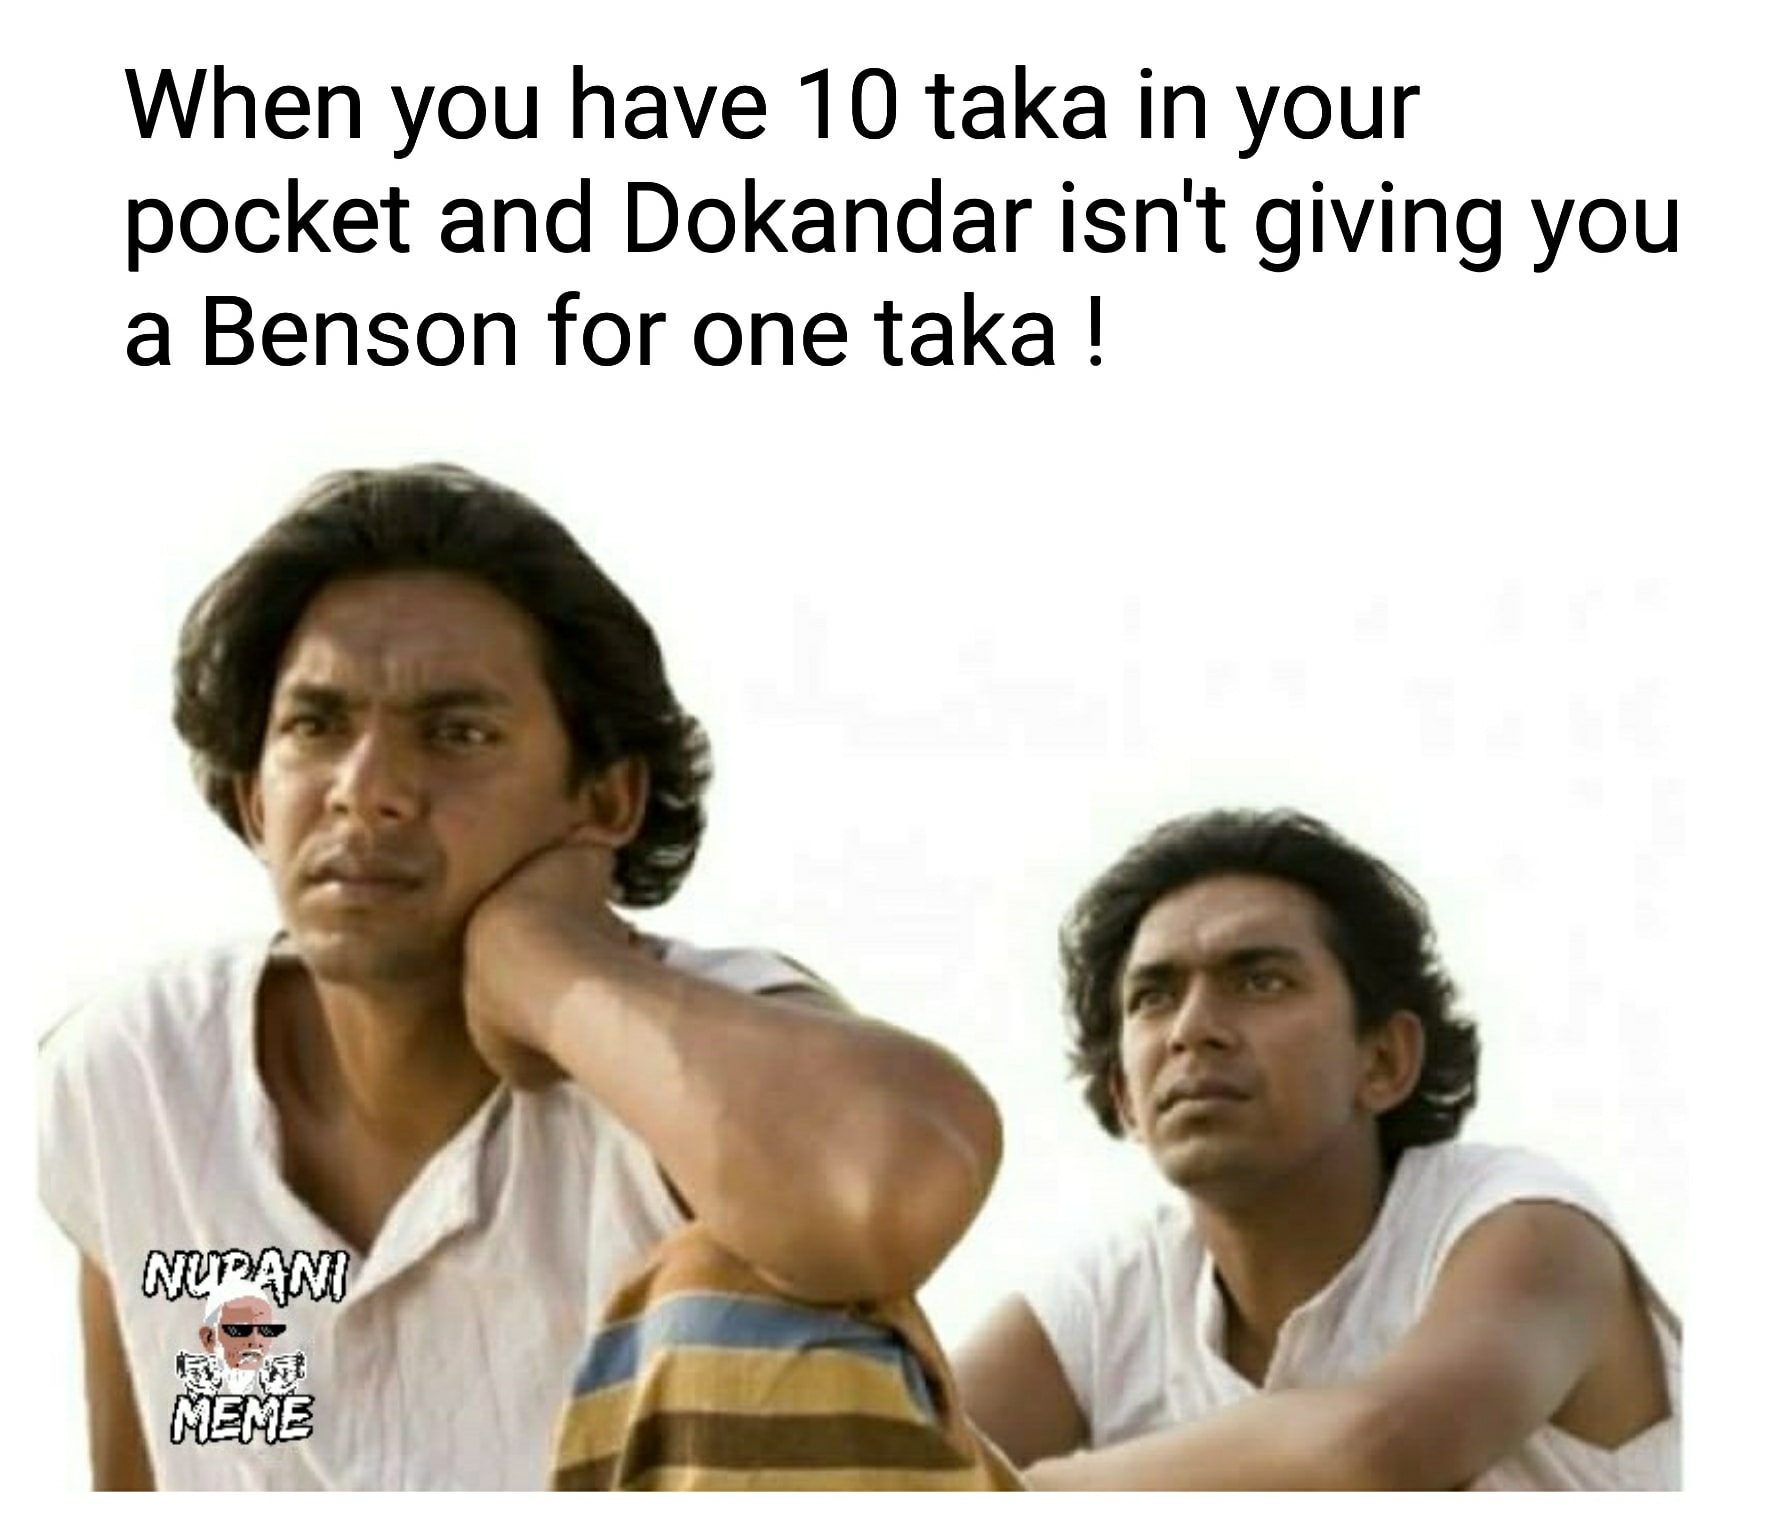
Caption: When you have 10 taka in your pocket and Dokandar isn't giving you a Benson for one taka !
Label: non-hate